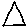
Label: triangle